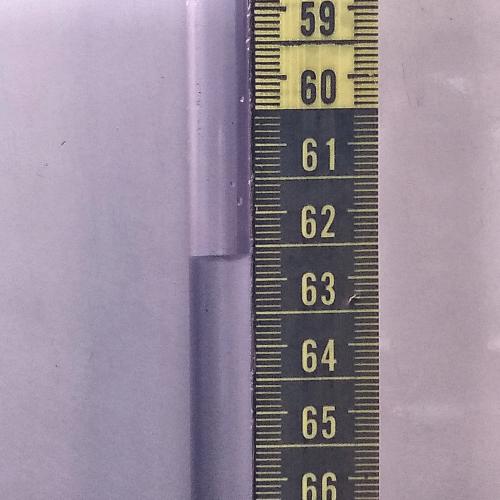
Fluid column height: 62.6 cm